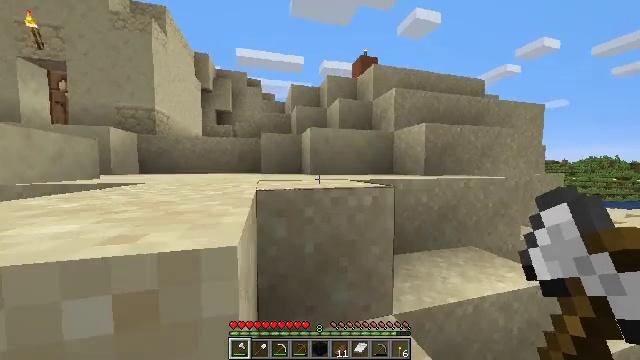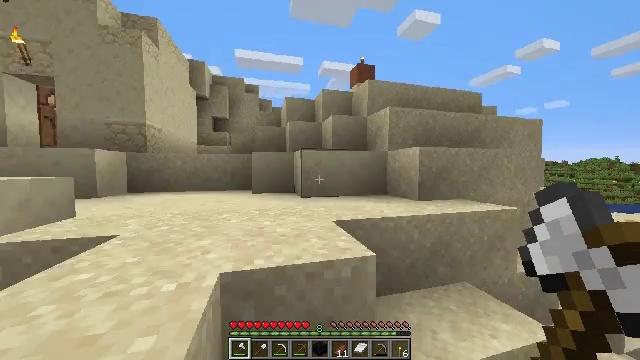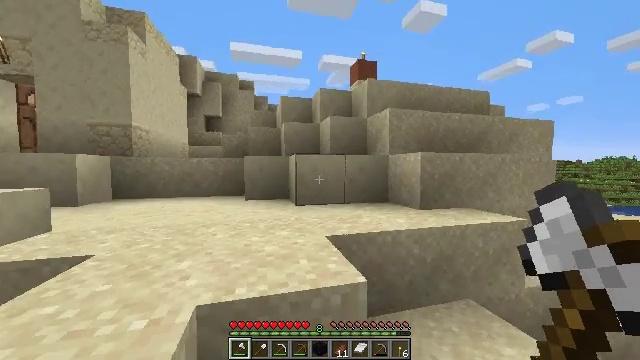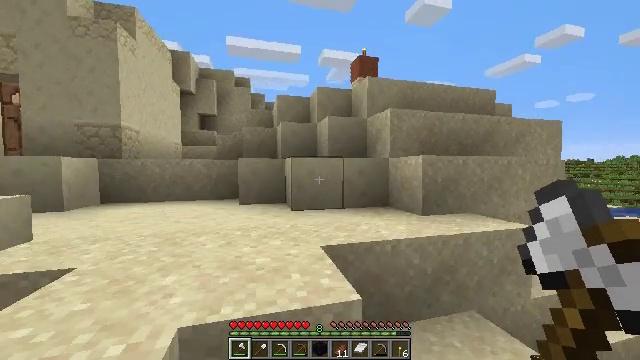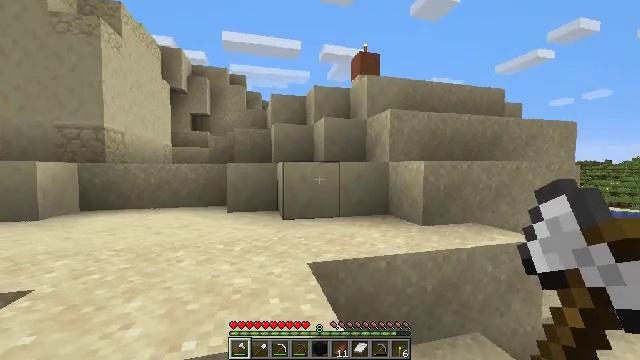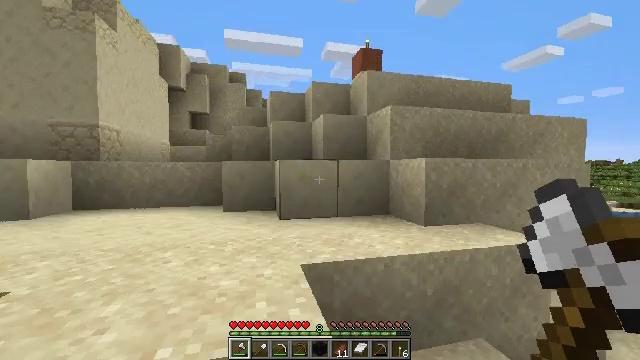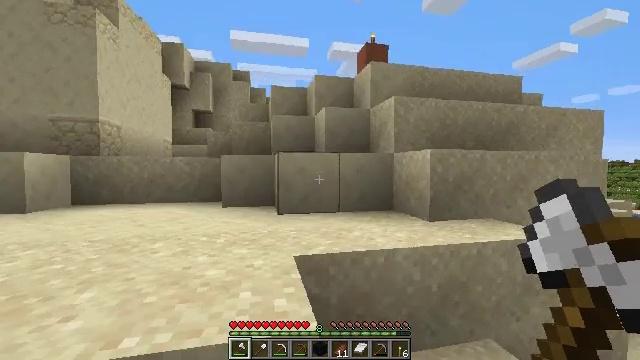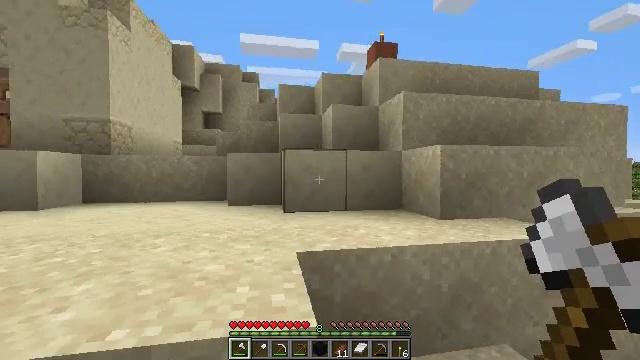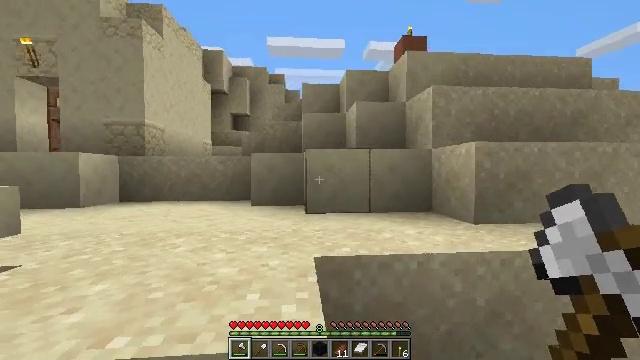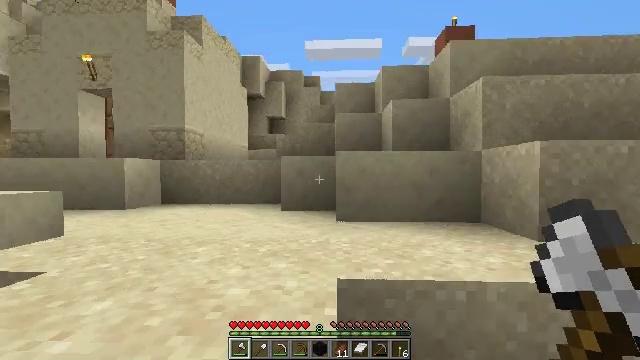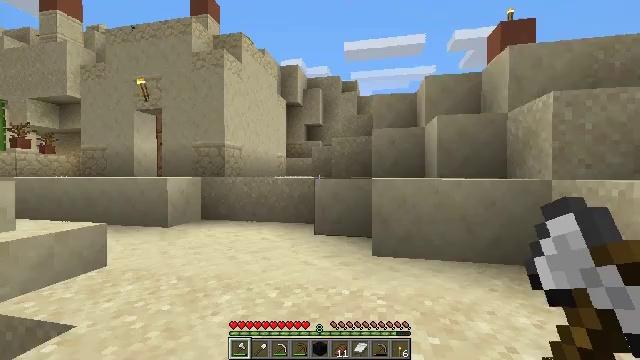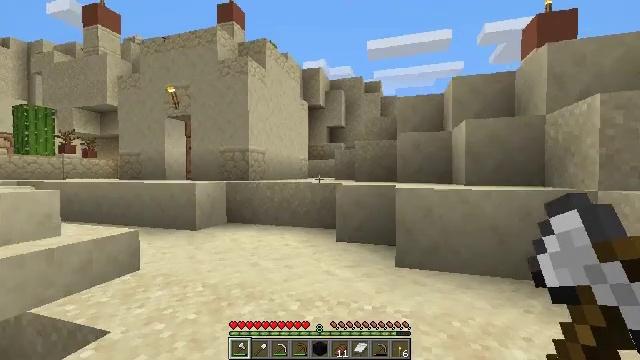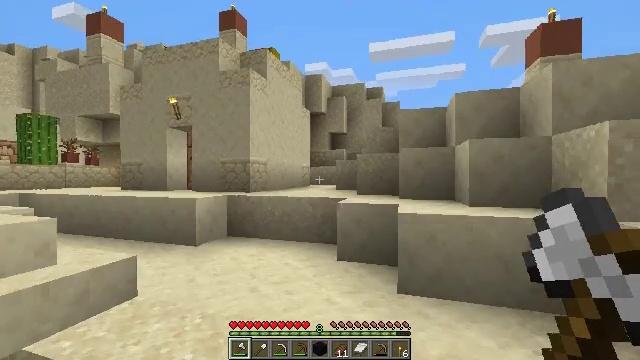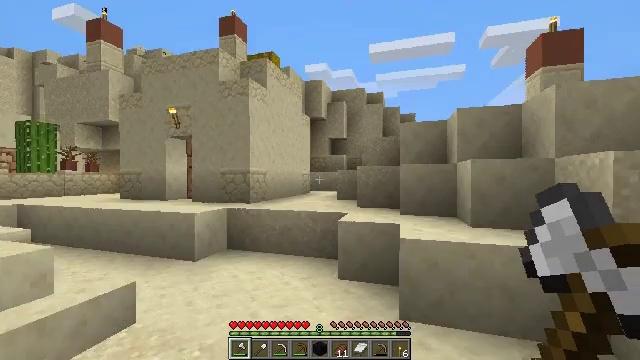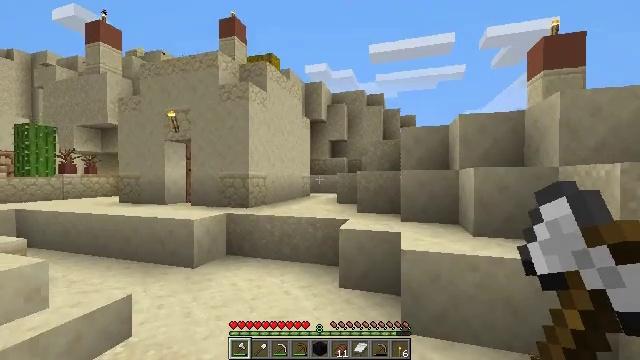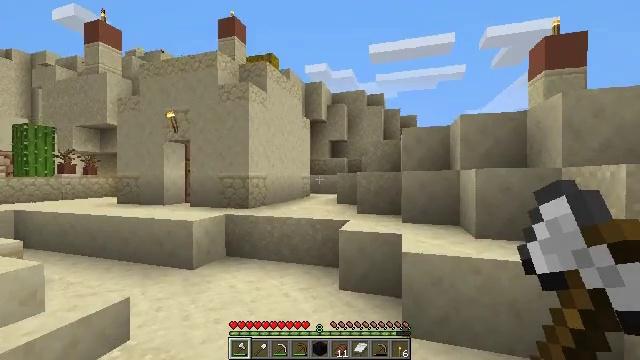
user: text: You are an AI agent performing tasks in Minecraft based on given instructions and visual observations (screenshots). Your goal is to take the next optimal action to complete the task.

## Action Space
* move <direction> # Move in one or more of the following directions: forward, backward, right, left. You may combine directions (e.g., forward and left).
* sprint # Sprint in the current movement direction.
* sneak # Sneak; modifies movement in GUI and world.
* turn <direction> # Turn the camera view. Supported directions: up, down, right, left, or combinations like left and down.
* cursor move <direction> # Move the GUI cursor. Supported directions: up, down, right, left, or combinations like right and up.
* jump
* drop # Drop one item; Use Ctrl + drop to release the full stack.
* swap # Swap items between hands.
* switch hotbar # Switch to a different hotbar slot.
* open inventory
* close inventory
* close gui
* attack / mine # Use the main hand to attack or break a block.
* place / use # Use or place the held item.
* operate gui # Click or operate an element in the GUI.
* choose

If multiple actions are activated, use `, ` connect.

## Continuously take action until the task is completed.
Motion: motion action
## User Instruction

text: Collect beetroots from the field.
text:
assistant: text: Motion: move forward, jump
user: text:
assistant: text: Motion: move forward, jump
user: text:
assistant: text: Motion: move forward, jump
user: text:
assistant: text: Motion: move forward, jump
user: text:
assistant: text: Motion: move forward
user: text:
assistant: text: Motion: move forward, turn left
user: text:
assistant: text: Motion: move forward, turn left
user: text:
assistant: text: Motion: move forward, turn left
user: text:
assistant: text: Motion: move forward, turn left
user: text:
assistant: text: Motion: move forward, turn left, jump
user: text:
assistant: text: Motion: move forward, turn left, jump
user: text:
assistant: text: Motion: move forward, jump
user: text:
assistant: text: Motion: move forward, jump
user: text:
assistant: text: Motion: move forward, jump
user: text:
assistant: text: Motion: move forward
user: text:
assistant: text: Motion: move forward
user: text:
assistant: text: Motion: move forward
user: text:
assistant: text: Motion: move forward
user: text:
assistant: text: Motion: move forward, turn right
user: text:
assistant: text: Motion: turn right
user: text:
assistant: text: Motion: move forward, turn right
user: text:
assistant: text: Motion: move forward
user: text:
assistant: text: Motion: move forward
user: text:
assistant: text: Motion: no_op
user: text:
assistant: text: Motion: move forward, turn right
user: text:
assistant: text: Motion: move forward, turn right and down
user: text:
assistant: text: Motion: move forward, turn right
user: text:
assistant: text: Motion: move forward, jump
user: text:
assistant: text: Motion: move forward, turn left and down, jump
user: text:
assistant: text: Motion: move forward, turn left, jump